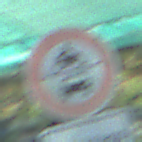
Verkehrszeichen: VerbotKraftfahrzeuge
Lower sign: ZeitangabenMitBeschraenkungAufWochentage1
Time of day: MorningAfternoon
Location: Roofed (Special)
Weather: PartlyCloudy
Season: NotSpecified
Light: Natural